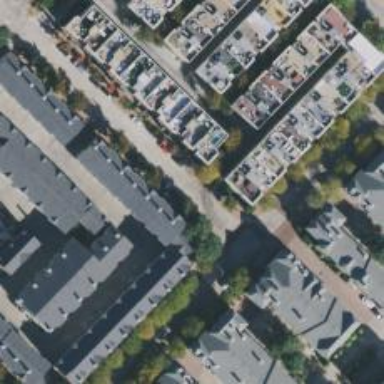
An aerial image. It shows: Residential road with separate sidewalk.